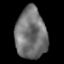
Tissue: lung
Cell type: Epithelial cells
Senescence score: 0.1537
Nuclear area (px): 1546
Mean DAPI intensity: 114.867